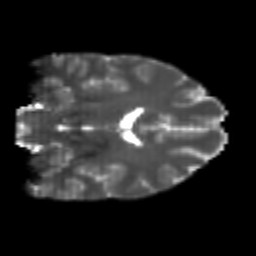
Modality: T2w
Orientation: coronal
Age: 24
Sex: female
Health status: healthy
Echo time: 0.074 s